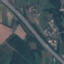
Land use / land cover class: Highway